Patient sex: F
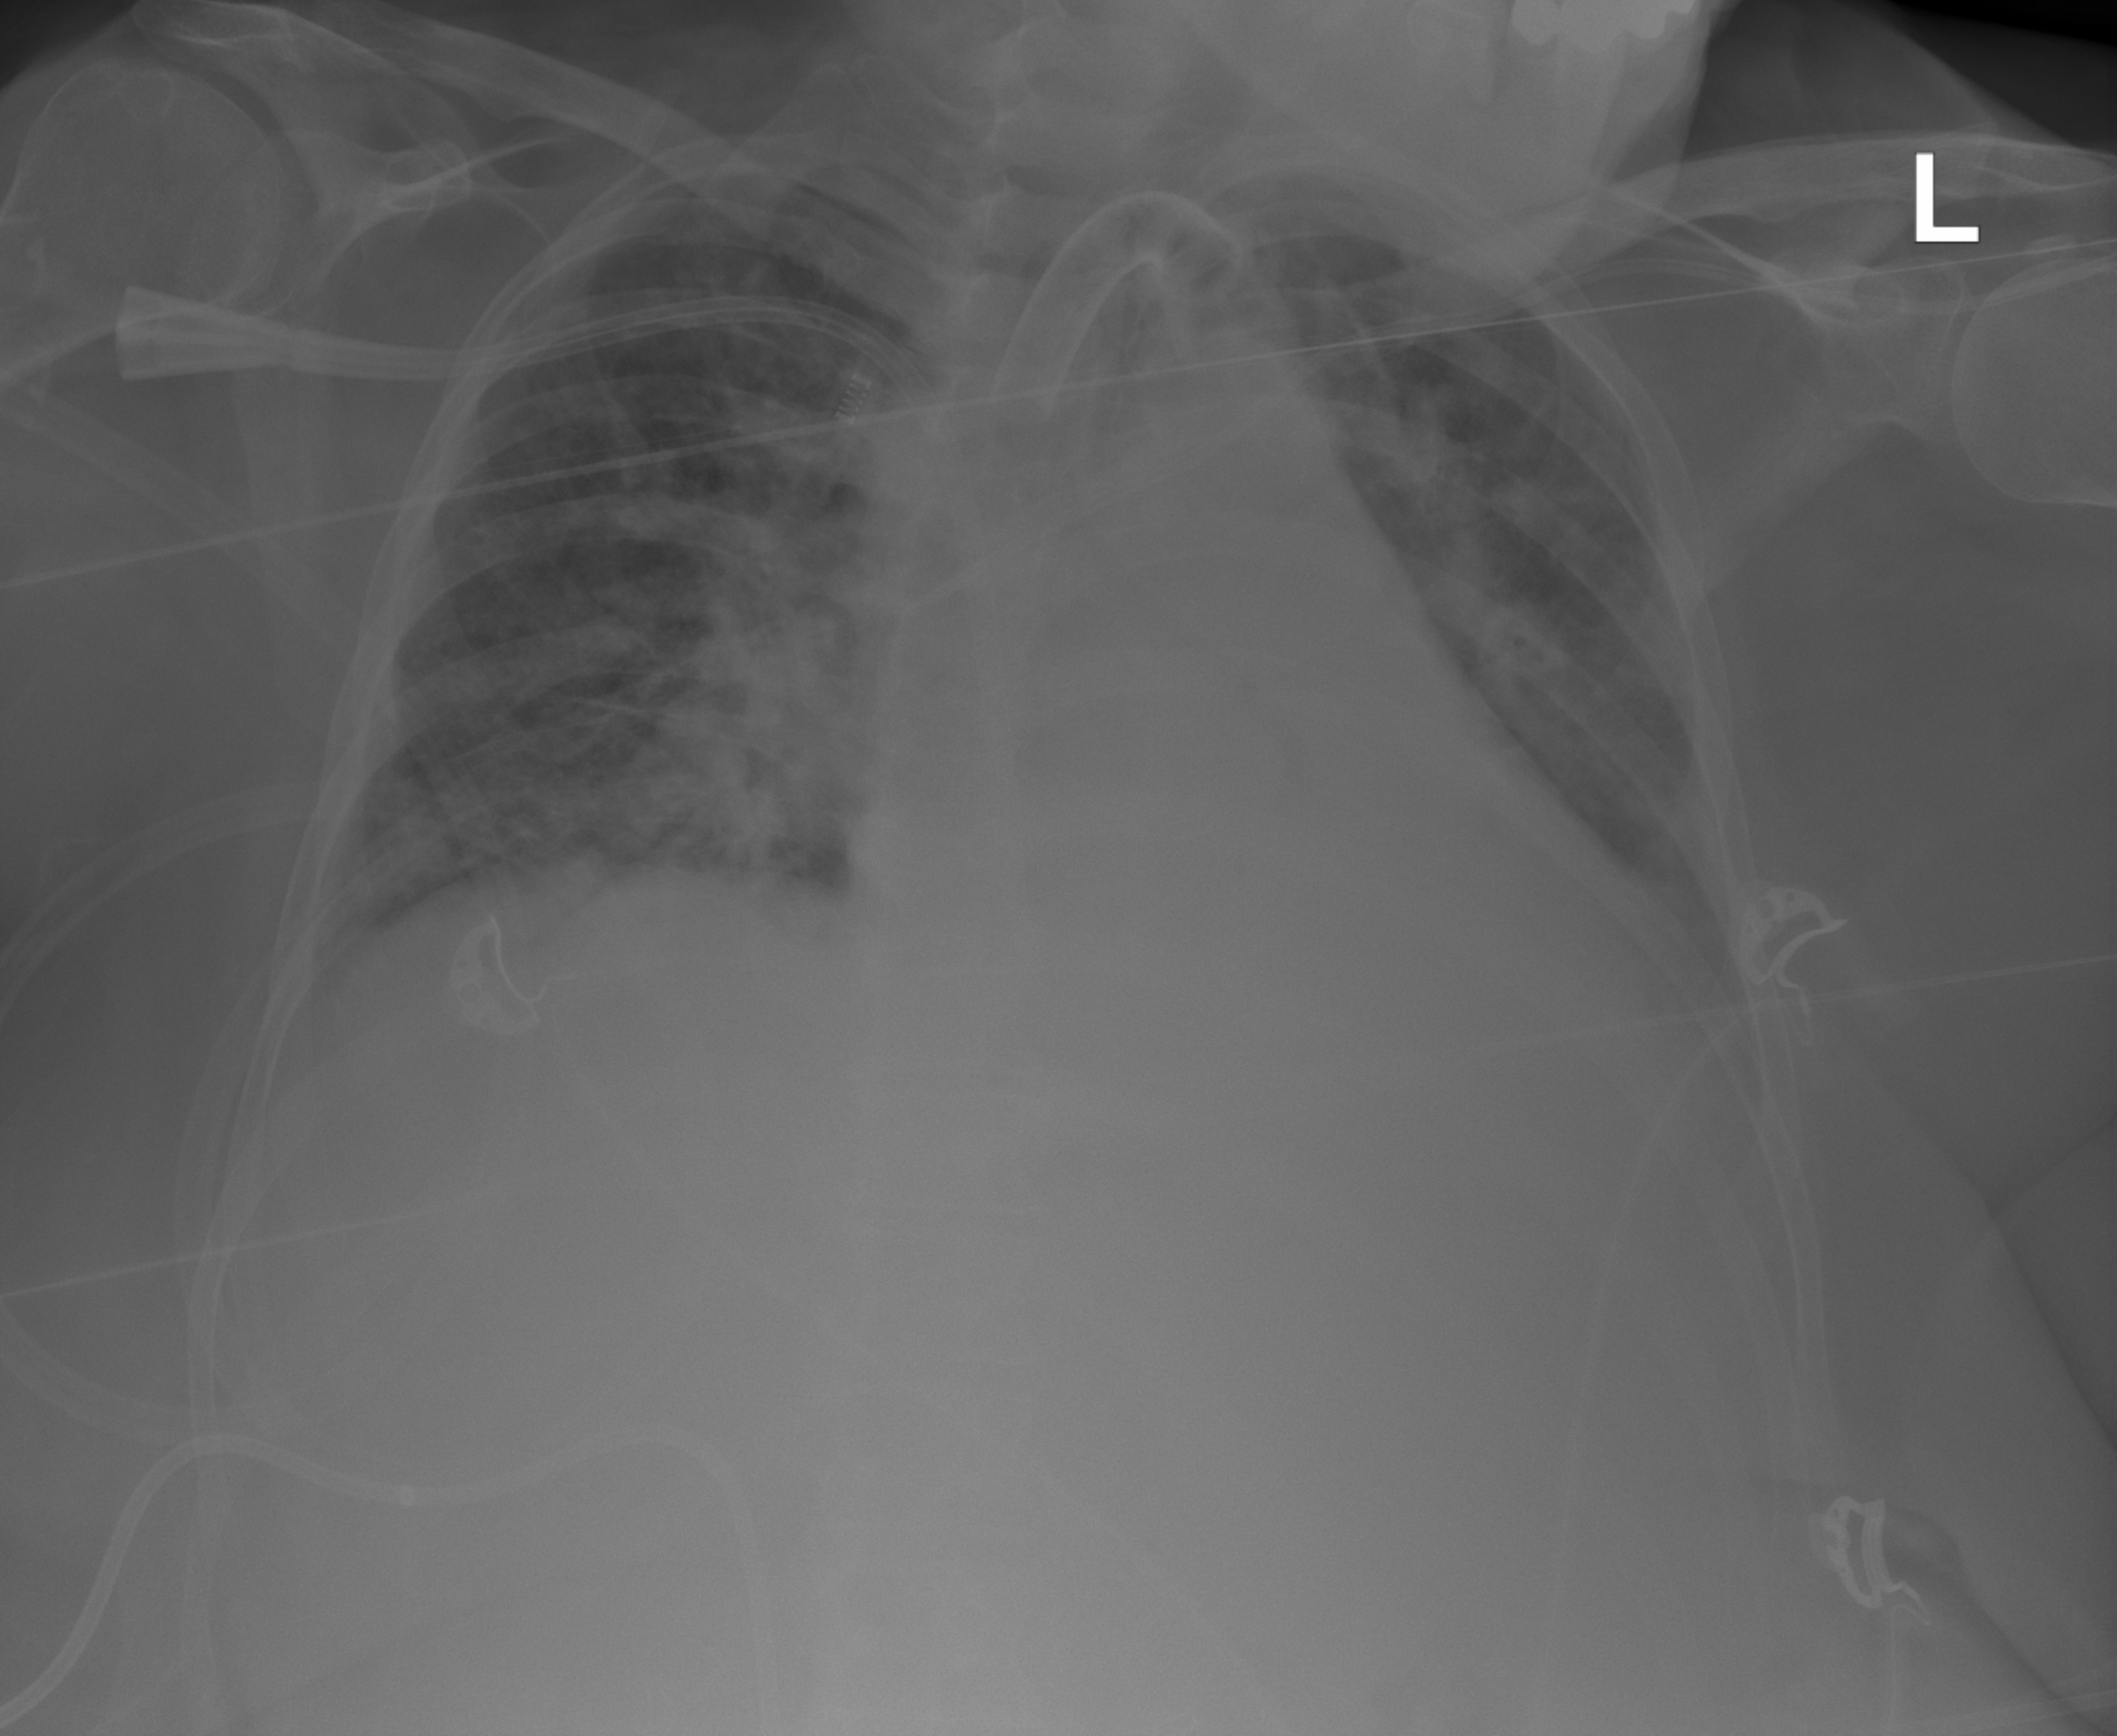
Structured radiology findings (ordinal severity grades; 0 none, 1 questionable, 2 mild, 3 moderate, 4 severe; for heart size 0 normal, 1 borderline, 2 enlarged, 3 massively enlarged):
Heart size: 2
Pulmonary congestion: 3
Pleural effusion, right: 1
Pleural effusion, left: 1
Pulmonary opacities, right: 3
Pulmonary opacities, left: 3
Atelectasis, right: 2
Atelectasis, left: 2